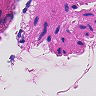
Metastatic tissue present: no